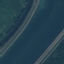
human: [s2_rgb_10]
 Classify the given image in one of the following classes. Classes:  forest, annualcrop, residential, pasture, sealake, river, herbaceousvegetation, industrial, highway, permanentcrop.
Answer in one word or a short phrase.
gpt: River